Field crop: maize
Growth stage: 1
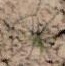
Species: salsola